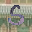
Label: 5